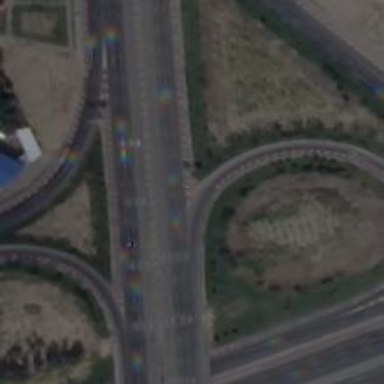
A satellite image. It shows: Motorway junction.